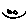
Label: smiley face